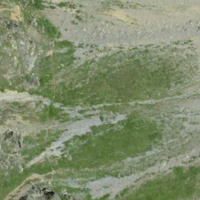
EUNIS habitat code: 31
Species observed at this site:
Gentiana clusii